Question:
Hi I am trying to get the value from previous quarter end (last column) as shown in the image.
For Attribute A, Month 4, Quarter 2 it should return value of Month 3 in the previous quarter (30). Same goes for Months 5 and 6.
All quarters with no previous quarters should return 1.
The same should apply across other attributes.
I have tried using LAG() and LAST_VALUE() functions with partitions without success as I am not able to get the last quarter end value.
Any help will be appreciated.
Thanks!
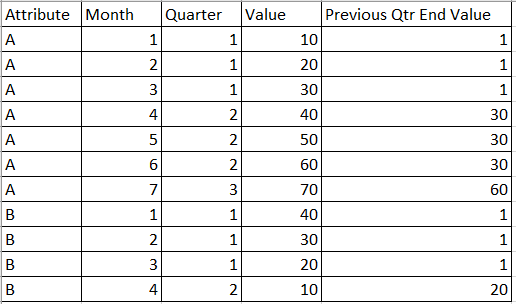
Answer: Assuming there's no missing month, LAST_VALUE plus COALESCE is the way to go:
'''
coalesce(last_value(case when month in (3,6,9,12) then value end ignore nulls)
over (partition by attribute
order by month
rows between unbounded preceding and 1 preceding)
, 1)
'''